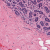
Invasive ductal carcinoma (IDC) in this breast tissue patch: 0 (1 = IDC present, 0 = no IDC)